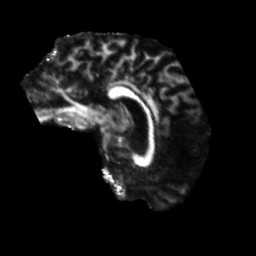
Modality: FA
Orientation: sagittal
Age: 58
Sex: male
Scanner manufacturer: siemens
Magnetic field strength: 3 T
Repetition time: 5.25 s
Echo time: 0.08 s